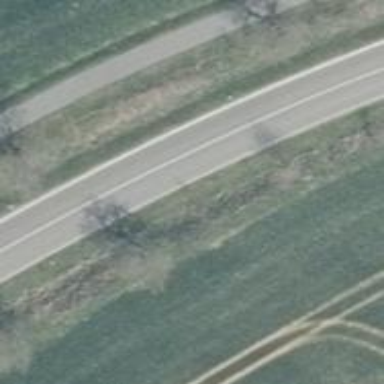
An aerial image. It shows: Secondary road with asphalt surface.